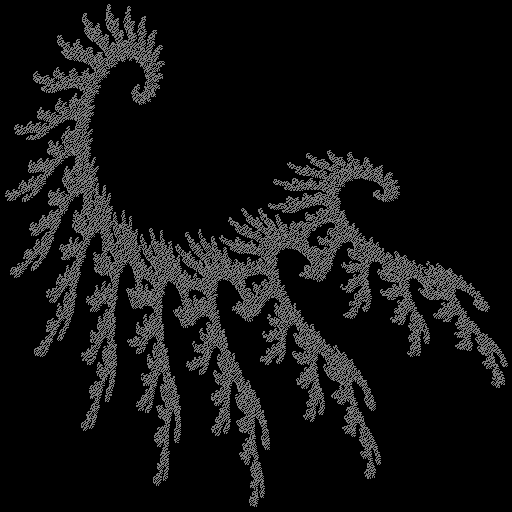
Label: grassfern